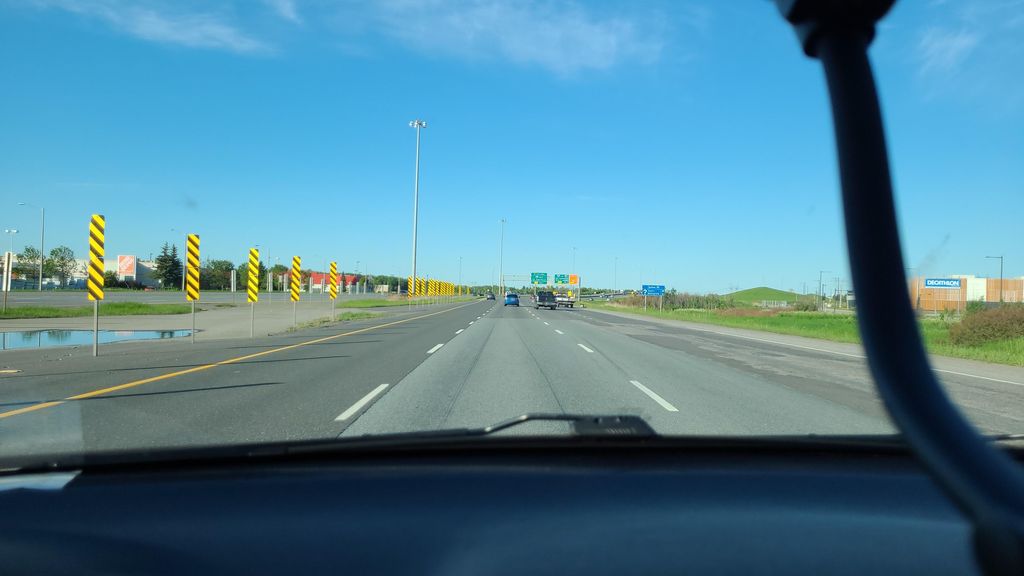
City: quebec_city